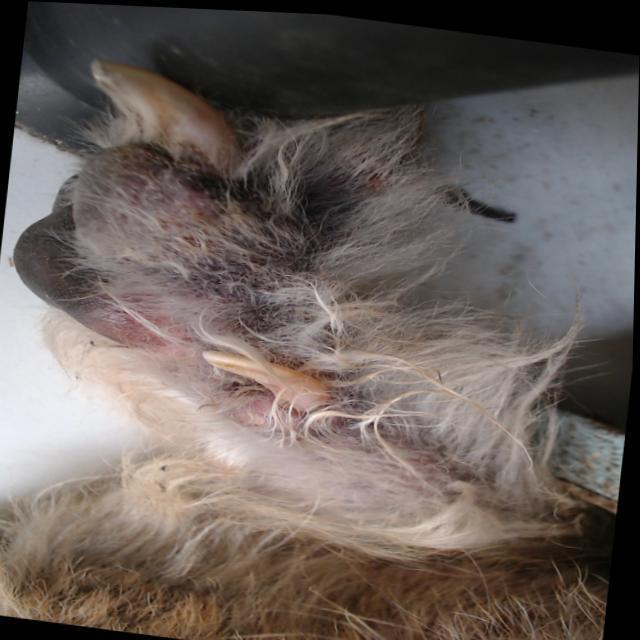
Canine demodicosis (Demodex mange) — caused by Demodex canis mites. Presents with alopecia, follicular papules, pustules, and comedones. Often localized on face and forelimbs.